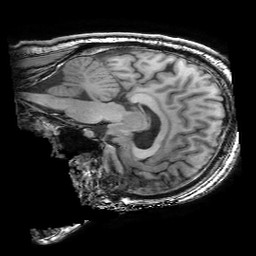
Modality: T1w
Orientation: sagittal
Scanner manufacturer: ge
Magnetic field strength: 3 T
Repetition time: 0.008896 s
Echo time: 0.003492 s